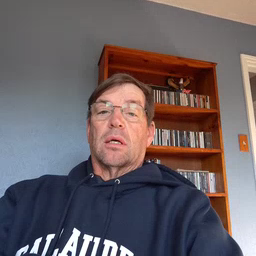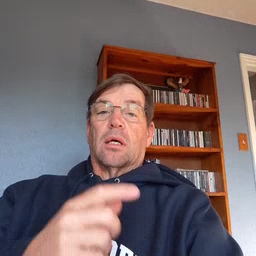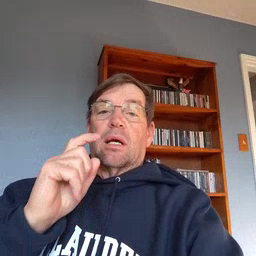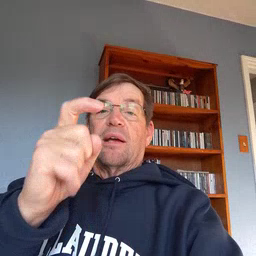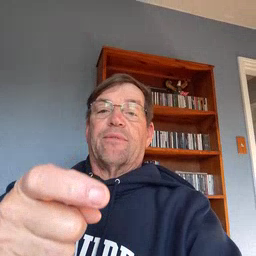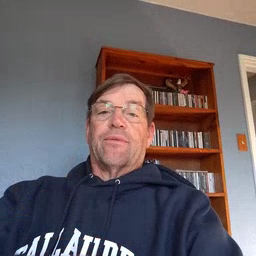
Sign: gift